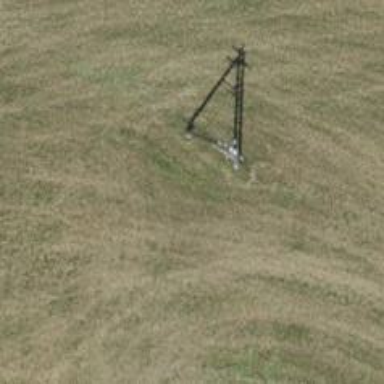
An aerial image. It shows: Minor power line.